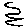
Label: zigzag